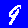
Digit: 9